Question: I am using Microsoft Office Interop to generate some Word and PDF documents. After having sent certain number of requests for document generation, the 'Microsoft.Office.Interop.Word.Application' stops working/responding.
From looking at the task manager, I know that this happens when the 'winword.exe' process has consumed around 63000K of memory [Please look in the snapshot]. I notice that with every request of document generation, the memory consumption increase by about 400-800K and when it reaches around 63000K, it stops working. 'winword.exe'

This is the code that is used for document generation:
'''
object templateName = "d:\xyz.dotm";
object missing = System.Reflection.Missing.Value;
wordDocument = this.WordApplication.Documents.Add(ref missing, ref missing, ref missing, ref missing);
wordDocument.Range(ref missing, ref missing).Text = "";
wordDocument.set_AttachedTemplate(ref templateName);
wordDocument = this.WordApplication.Documents.Open(
ref objSourceFilePath, ref oFalse, ref oTrue,
ref oMissing, ref oMissing, ref oMissing,
ref oMissing, ref oMissing, ref oMissing,
ref oMissing, ref oMissing, ref oMissing,
ref oMissing, ref oMissing, ref oMissing,
ref oMissing);
wordDocument.ExportAsFixedFormat(
strTargetPath,
targetFormat,
paramOpenAfterExport,
paramExportOptimizeFor,
paramExportRange,
paramStartPage,
paramEndPage,
paramExportItem,
paramIncludeDocProps,
paramKeepIRM,
paramCreateBookmarks,
paramDocStructureTags,
paramBitmapMissingFonts,
paramUseISO19005_1,
ref oMissing);
finally
{
if (wordDocument != null)
{
wordDocument.Close(ref oFalse, ref oMissing, ref oMissing);
Marshal.FinalReleaseComObject(wordDocument);
wordDocument = null;
}
}
'''
I don't dispose off the 'WordApplication' class or release it, because it is being saved inside an ApplicationPool and is used for further request processing.
Can anyone provide any help/pointers as to why the memory consumption keeps on increasing and then it stops responding?
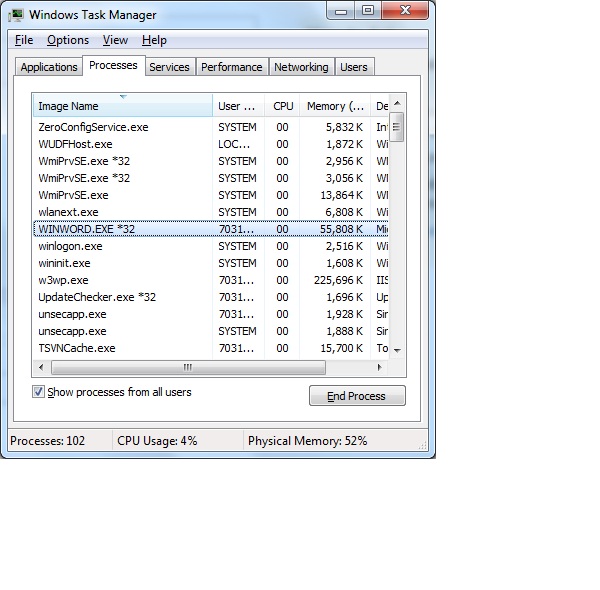
Answer: As no one has replied. I tried a workaround, when the WINWORD.EXE has generated about 30 documents, I quit the Word Application. There is no other option with me.
So, closing this question.